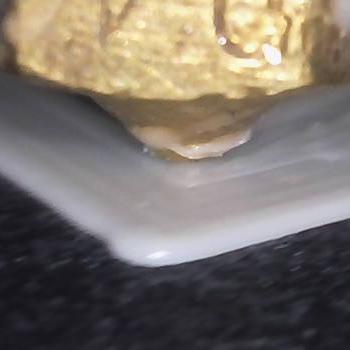
Flow rate: 224%